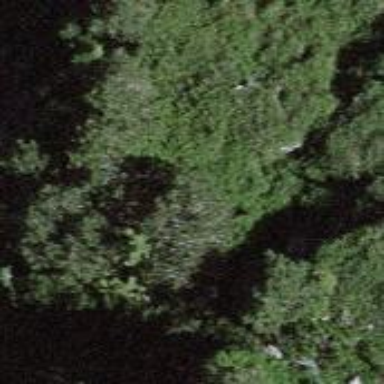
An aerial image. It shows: Patch of scrub vegetation.